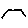
Label: hexagon